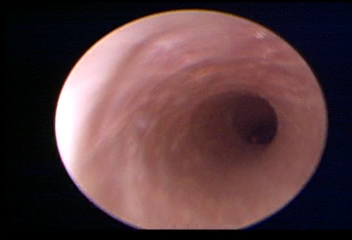
Modality: WLC
Class: Normal mucosa
Bladder cancer association: No